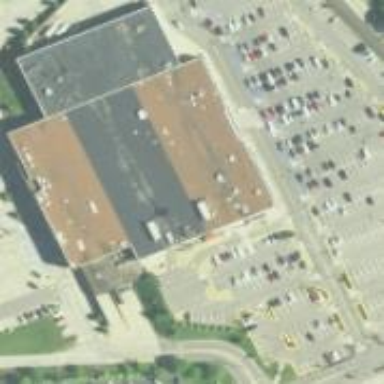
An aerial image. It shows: Supermarket.